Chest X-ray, AP view. Patient: 54 years old, sex M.
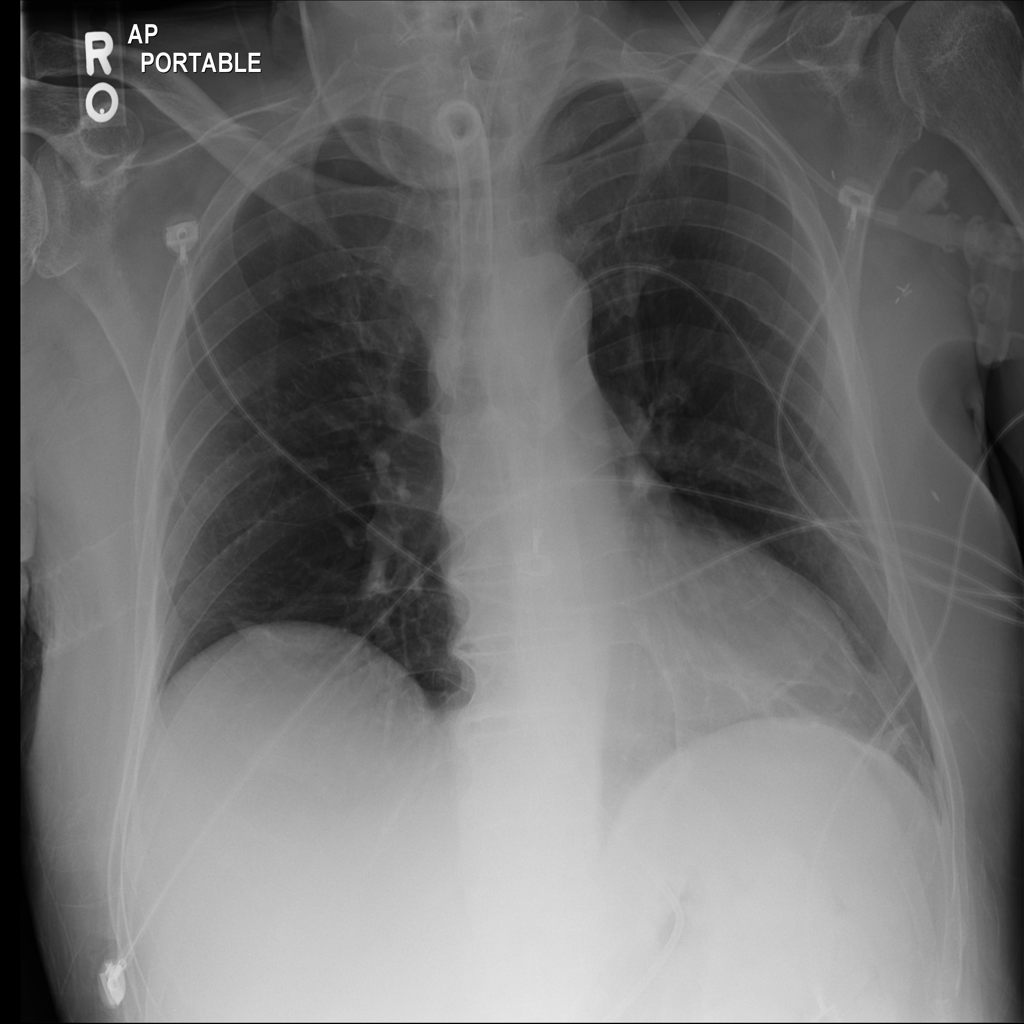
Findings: Atelectasis